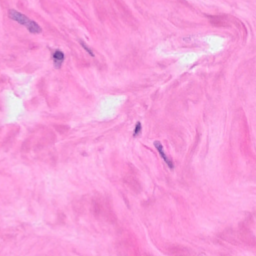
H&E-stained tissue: Breast